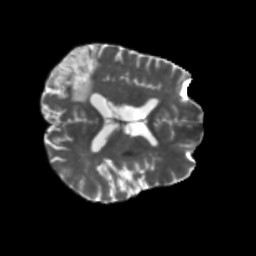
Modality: T2w
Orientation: axial
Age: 68
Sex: male
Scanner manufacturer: siemens
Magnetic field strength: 3 T
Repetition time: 5.25 s
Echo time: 0.08 s